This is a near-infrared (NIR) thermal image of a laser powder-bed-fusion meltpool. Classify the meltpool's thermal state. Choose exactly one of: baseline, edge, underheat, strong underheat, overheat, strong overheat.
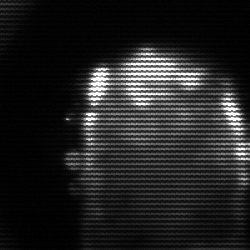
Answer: baseline